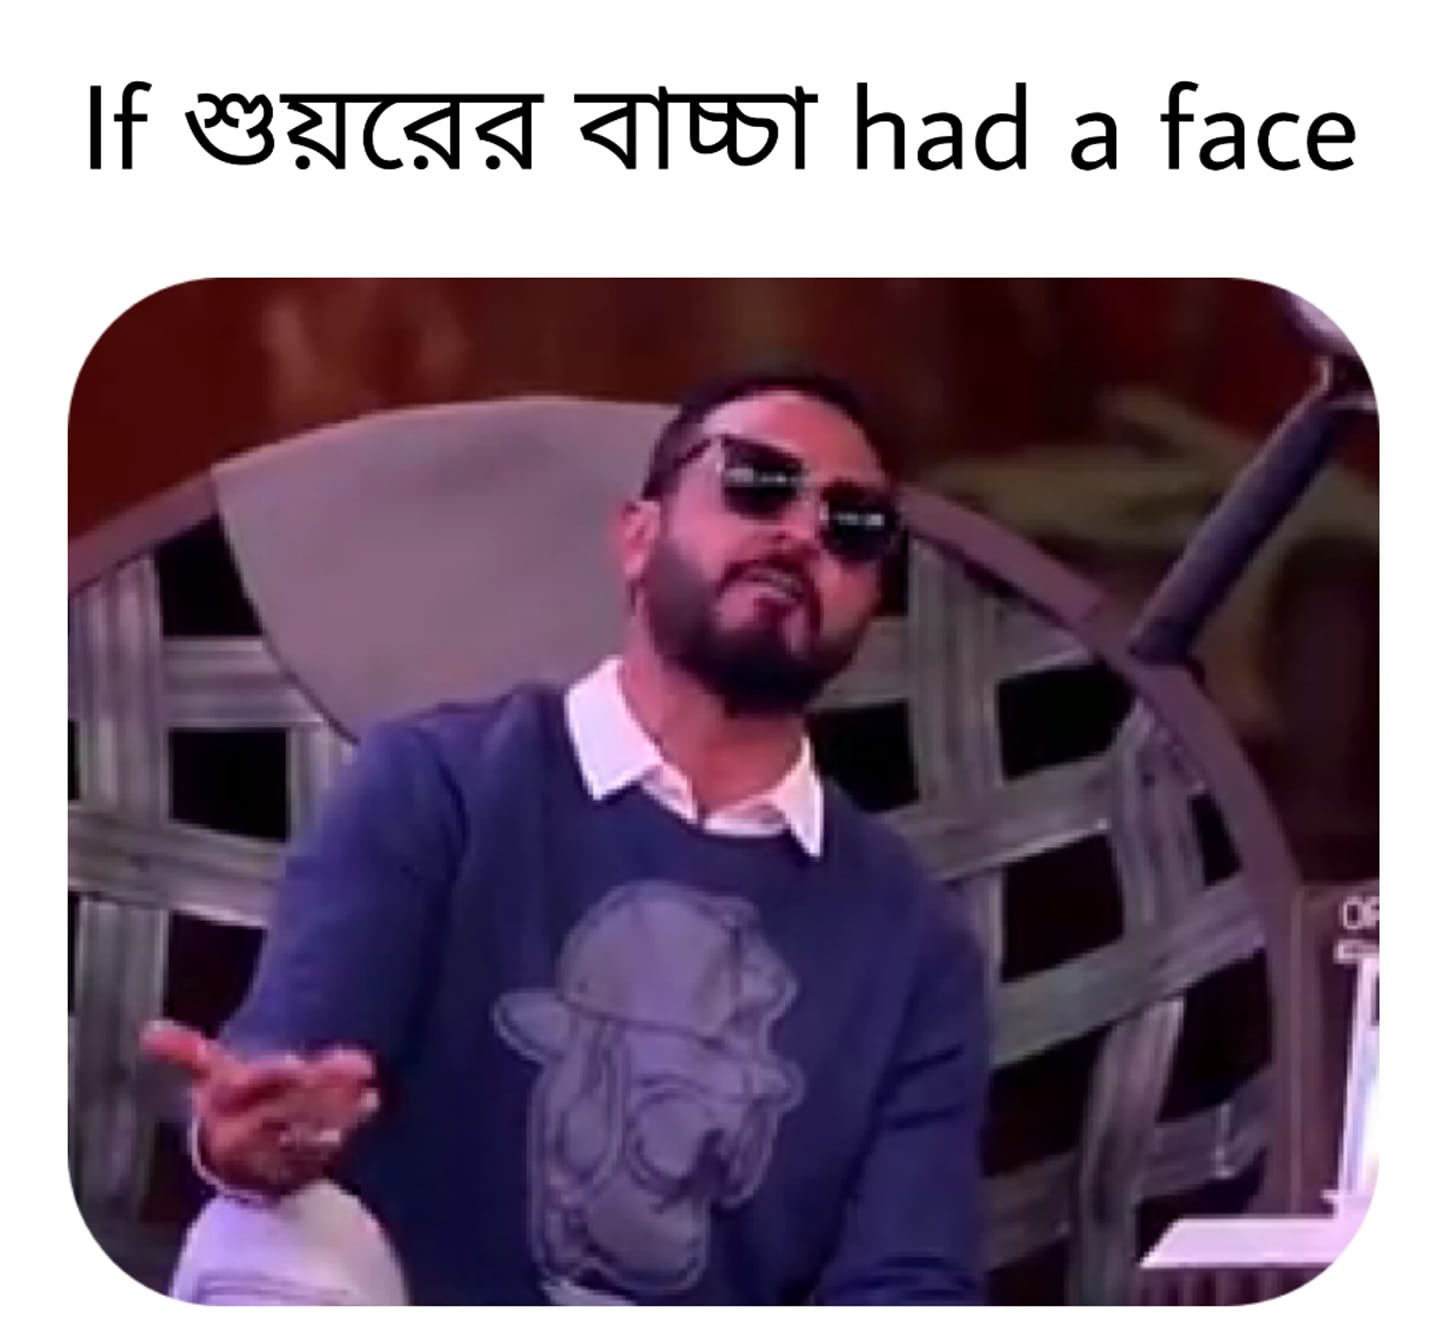
Caption: if শুয়রের বাচ্চা had a face
Label: hate